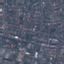
Land use / land cover class: Residential